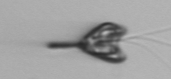
Label: Pyramimonas_longicauda